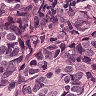
Metastatic tissue present: yes